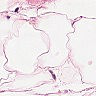
Metastatic tissue present: no